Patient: sex M, age 72
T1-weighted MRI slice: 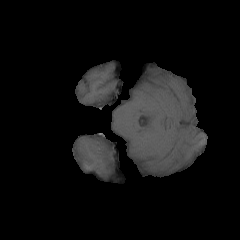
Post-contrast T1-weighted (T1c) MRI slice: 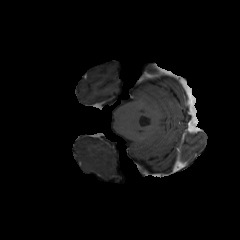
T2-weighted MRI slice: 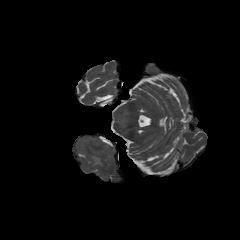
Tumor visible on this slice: yes
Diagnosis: Glioblastoma, IDH-wildtype
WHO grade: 4